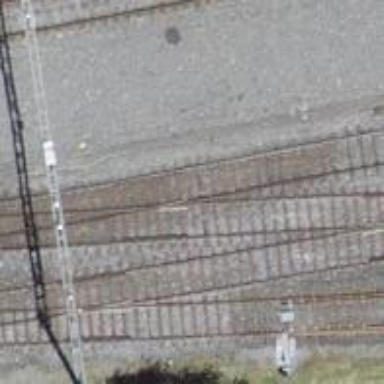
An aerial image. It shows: Siding railway track with electrified contact line.